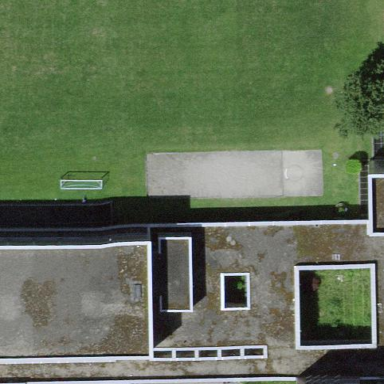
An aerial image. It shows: Sports hall building.